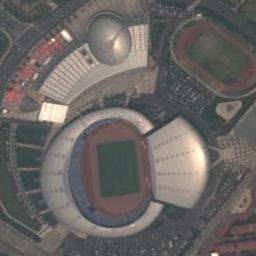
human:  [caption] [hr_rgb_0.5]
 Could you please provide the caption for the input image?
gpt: The circular stadium is enclosed between buildings .

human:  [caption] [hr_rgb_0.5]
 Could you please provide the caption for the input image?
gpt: This oval stadium has dense residential areas on three sides .

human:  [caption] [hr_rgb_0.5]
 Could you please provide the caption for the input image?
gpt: The stadium is on the grass next to some buildings .

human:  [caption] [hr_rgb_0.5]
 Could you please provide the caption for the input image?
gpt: There are many cars near the stadium .

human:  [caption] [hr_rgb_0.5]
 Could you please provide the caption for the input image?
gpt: There are some green lawns beside the stadium .